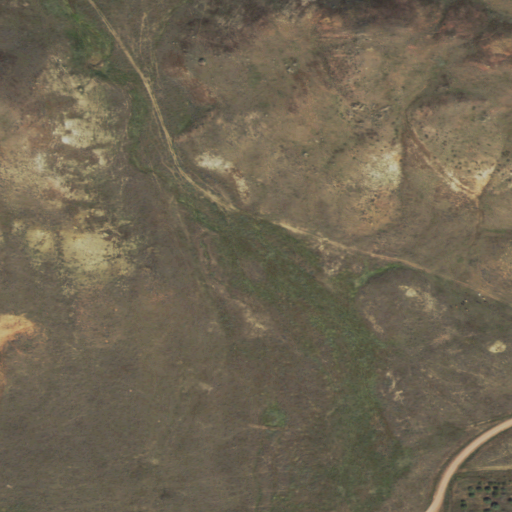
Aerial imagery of valley in Wyoming named Road Draw containing grassland and shrub